Question: Is there any opurtinity to catch Error where there will be no data provided?
I recevie Error 404 but can't for example console.log it...
'''
class App extends React.Component{
getWeather = async (e) => {
e.preventDefault();
const city = e.target.elements.city.value;
const country = e.target.elements.country.value;
const api_call = await fetch('http://api.openweathermap.org/data/2.5/weather?q=${city},${country}&appid=${API_KEY}&units=metric');
const data = await api_call.json();
console.log(data);
}
'''
'''
<script src="https://cdnjs.cloudflare.com/ajax/libs/react/15.1.0/react.min.js"></script>
<script src="https://cdnjs.cloudflare.com/ajax/libs/react/15.1.0/react-dom.min.js"></script>
'''

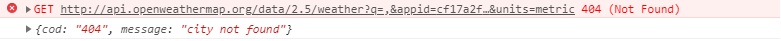
Answer: Try 'try catch':
'''
getWeather = async (e) => {
try {
e.preventDefault();
const city = e.target.elements.city.value;
const country = e.target.elements.country.value;
const api_call = await fetch('http://api.openweathermap.org/data/2.5/weather?q=${city},${country}&appid=${API_KEY}&units=metric');
const data = await api_call.json();
console.log(data);
} catch(e) {
console.log('error: ', e);
}
}
'''